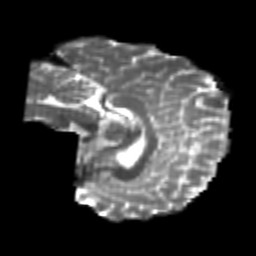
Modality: T2w
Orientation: sagittal
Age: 26
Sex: female
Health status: healthy
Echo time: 0.074 s